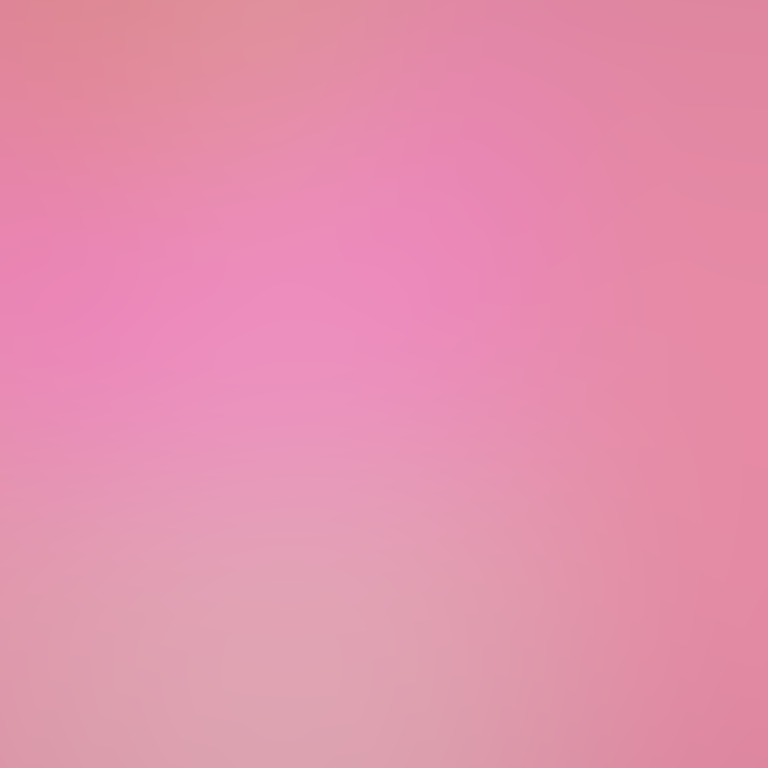
Abstract light effect, smooth gradient from soft pink to light coral, calm atmosphere, diffuse glow, no room, no furniture, no objects.